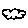
Label: cloud